Question: My model is simple, one client can have many phone numbers :
I have represented this in Entity Framework
Generated client class is as below.
'''
public partial class Client
{
public Client()
{
this.PhoneNumbers = new HashSet<PhoneNumber>();
}
public int Id { get; set; }
public string Name { get; set; }
public virtual ICollection<PhoneNumber> PhoneNumbers { get; set; }
}
'''
And now I need to create a view page for "create client". This page should have space to enter PhoneNumbers also (ex: By default there should be two text boxes to enter phone numbers)
'''
<fieldset>
<legend>Client</legend>
<div class="editor-label">
@Html.LabelFor(model => model.Name)
</div>
<div class="editor-field">
@Html.EditorFor(model => model.Name)
@Html.ValidationMessageFor(model => model.Name)
</div>
<p>
<input type="submit" value="Create" />
</p>
</fieldset>
'''
as the above "create view" we can easily give an space for "model.Name", because it is a simple property. But how can i do something similar for collection of phone numbers..??
I know that we can achieve this with ugly javascript code, but I would like to know the best easy and simple way, that we can use with ASP.NET MVC ... ?
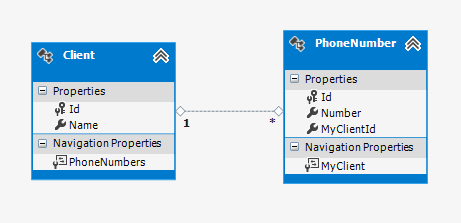
Answer: You have to do a few things:
First create a 'ViewModel' that has the properties you need:
'''
public class ClientViewModel
{
public int Id {get;set;}
public string Name {get;set;}
public PhoneNumber PhoneNumber1 {get;set;}
public PhoneNumber PhoneNumber2 {get;set;}
}
'''
Change 'Create' to return the 'ClientViewModel'
'''
[HttpGet]
public ActionResult Create()
{
return View(new ClientViewModel());
}
'''
Map the 'HttpPost' to use the 'ClientViewModel' and map the values to it:
'''
[HttpPost]
public ActionResult Create(ClientViewModel clientViewModel)
{
var client = new Client();
client.Name = clientViewModel.Name;
client.PhoneNumbers.Add(clientViewModel.PhoneNumber1);
client.PhoneNumbers.Add(clientViewModel.PhoneNumber2);
db.Clients.Add(client);
db.SaveChanges();
return RedirectToAction("Index", "Client");
}
'''
Then, finally, modify your view:
'''
<fieldset>
<legend>Client</legend>
<div class="editor-label">
@Html.LabelFor(model => model.Name)
</div>
<div class="editor-field">
@Html.EditorFor(model => model.Name)
@Html.ValidationMessageFor(model => model.Name)
</div>
<div class="editor-label">
@Html.LabelFor(model => model.PhoneNumber1.Number)
</div>
<div class="editor-field">
@Html.EditorFor(model => model.PhoneNumber1.Number)
@Html.ValidationMessageFor(model => model.PhoneNumber1.Number)
</div>
<div class="editor-label">
@Html.LabelFor(model => model.PhoneNumber2.Number)
</div>
<div class="editor-field">
@Html.EditorFor(model => model.PhoneNumber2.Number)
@Html.ValidationMessageFor(model => model.PhoneNumber2.Number)
</div>
<p>
<input type="submit" value="Create" />
</p>
</fieldset>
'''